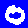
Digit: 0